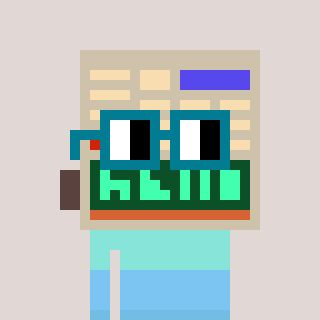
a pixel art character with square dark green glasses, a calculator-shaped head and a magenta-colored body on a warm background